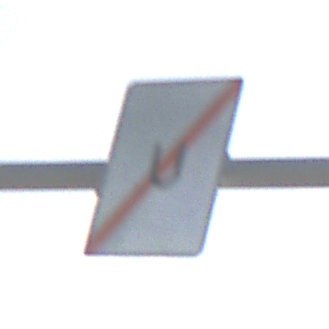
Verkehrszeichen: EndeUmleitung
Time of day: SunriseSunset
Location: Outdoor (Suburban)
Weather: PartlyCloudy
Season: NotSpecified
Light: Natural